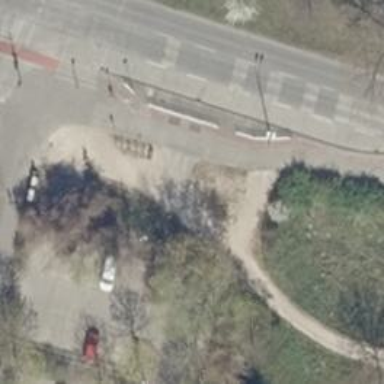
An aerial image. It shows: Concrete path that serves as both cycleway and footway.